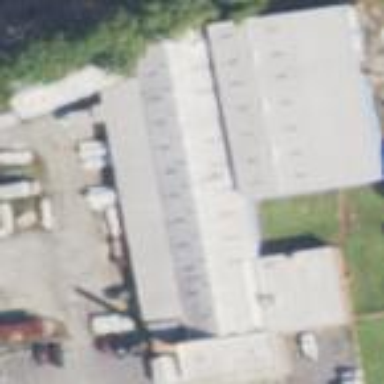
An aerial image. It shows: Commercial building that houses hardware shop.